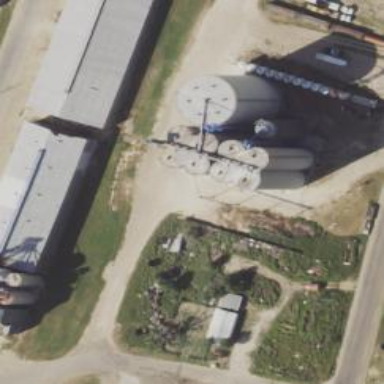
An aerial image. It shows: Silo.